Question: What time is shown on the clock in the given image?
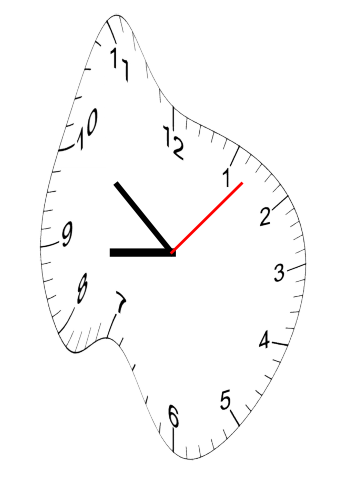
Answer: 08:51:07